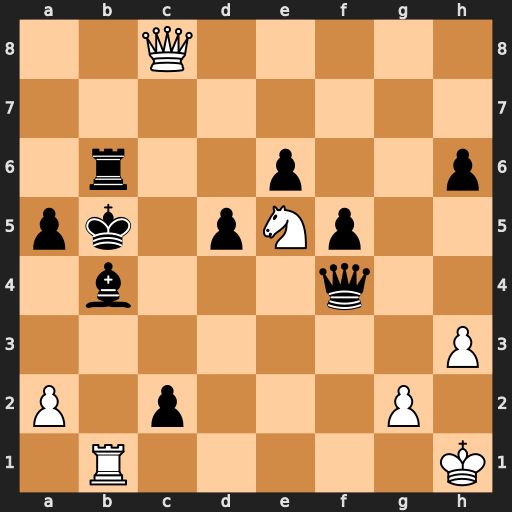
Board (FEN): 2Q5/8/1r2p2p/pk1pNp2/1b3q2/7P/P1p3P1/1R5K
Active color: w
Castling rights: -
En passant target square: -
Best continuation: a4+ Kxa4 Qxc2+ Kb5 Qe2+